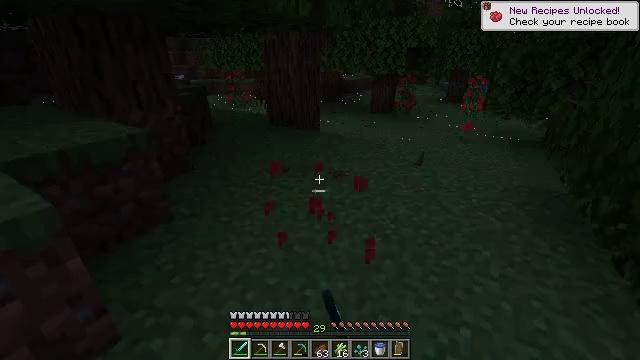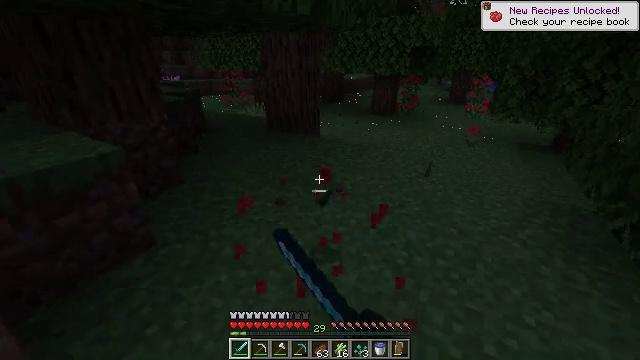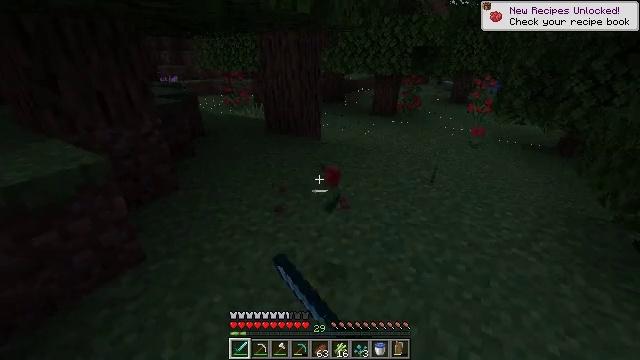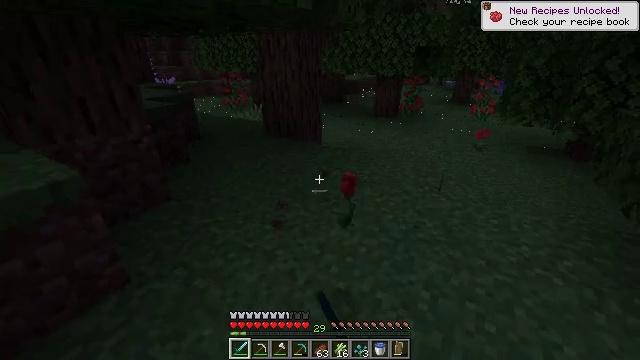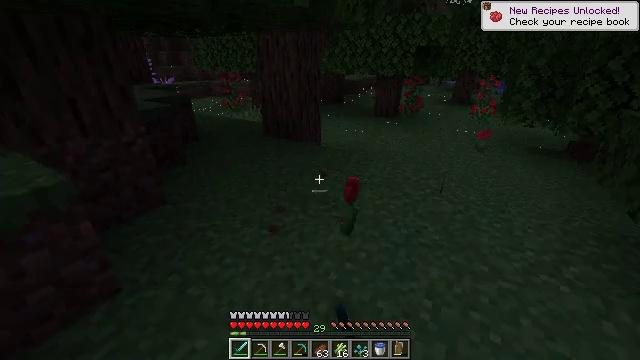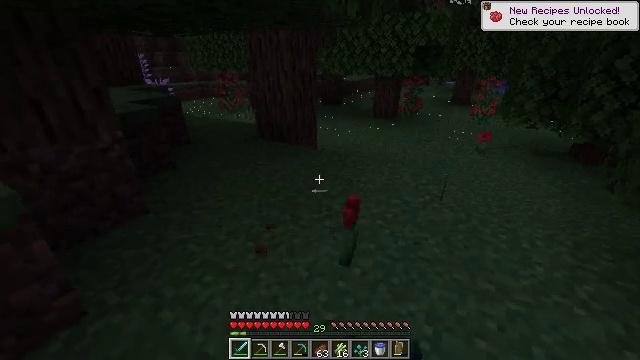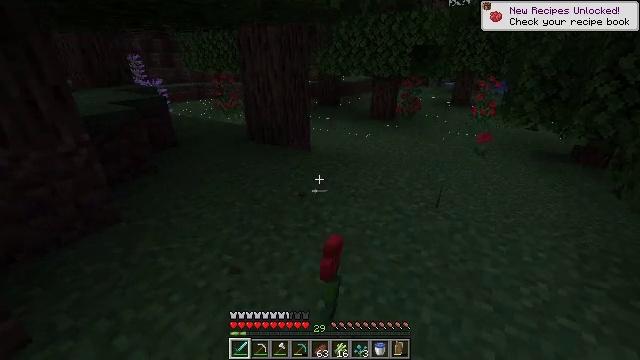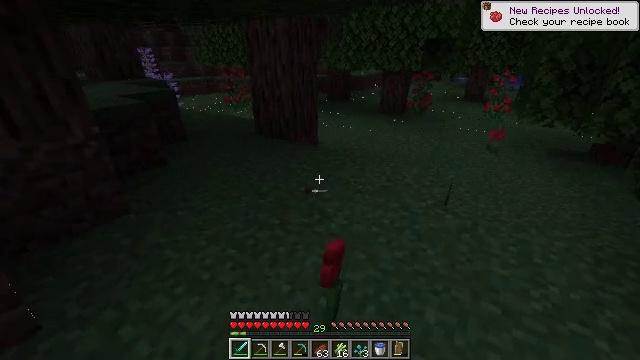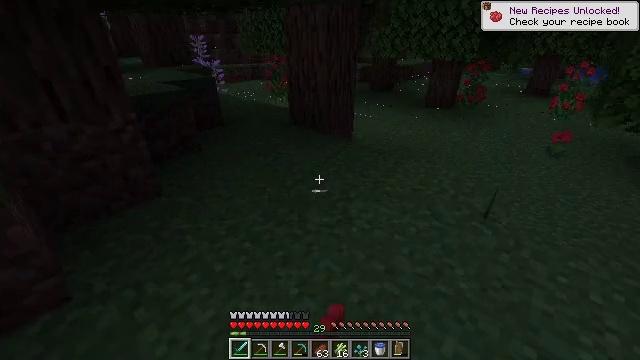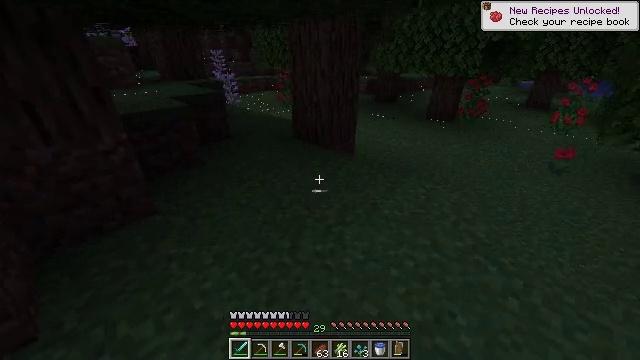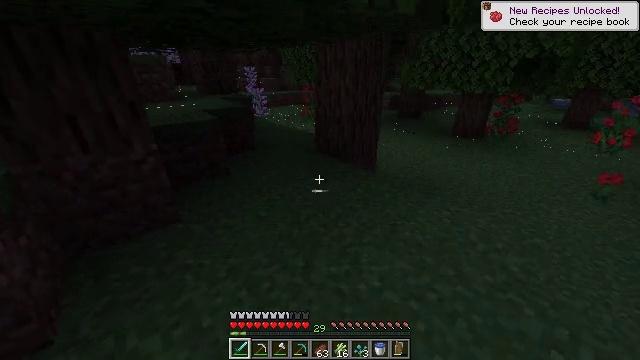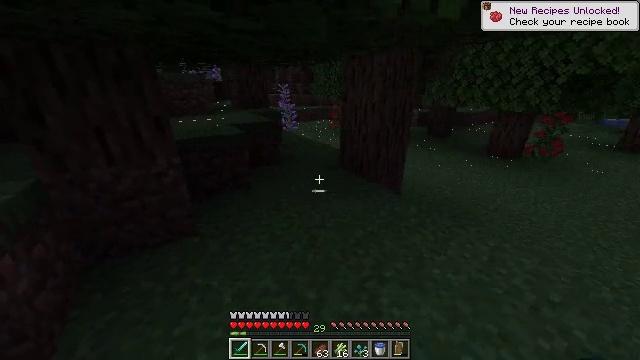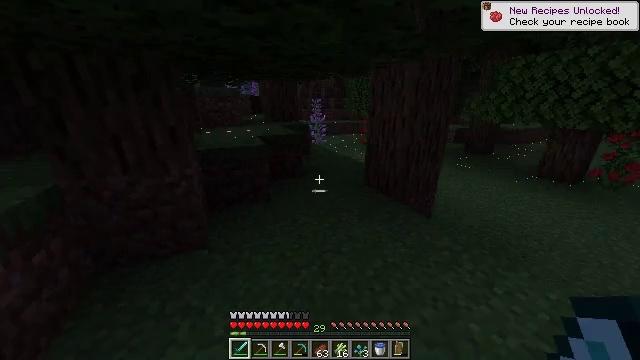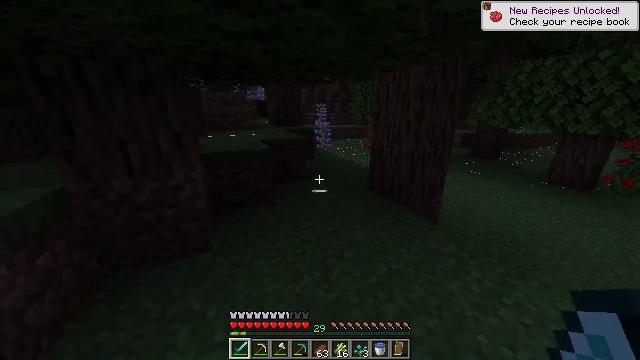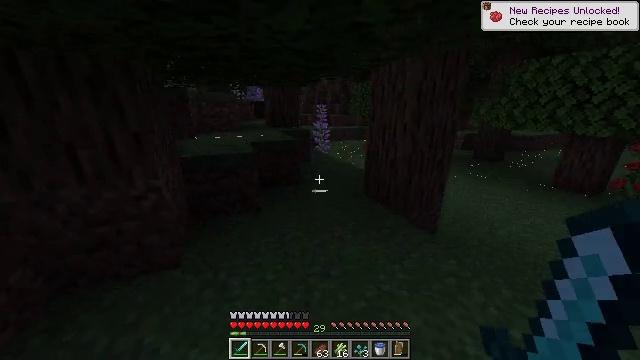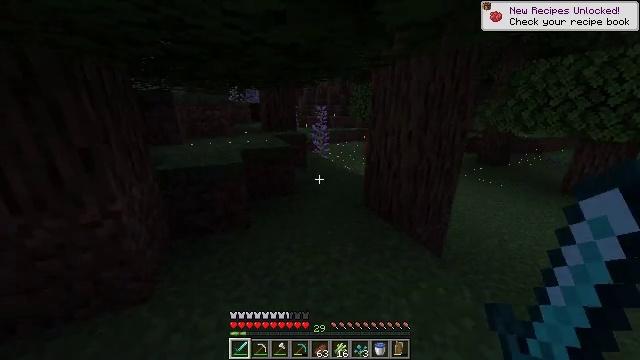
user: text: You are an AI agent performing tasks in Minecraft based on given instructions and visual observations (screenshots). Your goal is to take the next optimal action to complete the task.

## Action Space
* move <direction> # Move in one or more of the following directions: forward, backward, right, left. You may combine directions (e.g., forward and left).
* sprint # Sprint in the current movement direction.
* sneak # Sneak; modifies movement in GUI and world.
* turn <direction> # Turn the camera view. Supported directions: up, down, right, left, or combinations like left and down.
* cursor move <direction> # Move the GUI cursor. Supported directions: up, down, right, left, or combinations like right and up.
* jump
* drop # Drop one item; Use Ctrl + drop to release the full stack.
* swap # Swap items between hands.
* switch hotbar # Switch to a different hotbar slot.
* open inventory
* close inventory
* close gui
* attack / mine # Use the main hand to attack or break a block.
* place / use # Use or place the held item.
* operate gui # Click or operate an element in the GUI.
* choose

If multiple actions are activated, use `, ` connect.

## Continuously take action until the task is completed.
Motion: motion action
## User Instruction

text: Break the lilac plant.
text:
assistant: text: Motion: move forward, attack / mine
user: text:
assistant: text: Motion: move forward, attack / mine
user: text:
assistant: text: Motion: move forward
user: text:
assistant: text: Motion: move forward and move right
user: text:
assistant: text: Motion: move forward and move right
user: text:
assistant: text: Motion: move forward and move right
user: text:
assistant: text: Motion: move forward and move right, turn left and down
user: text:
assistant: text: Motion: move forward, sprint, turn left and down
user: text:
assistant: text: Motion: move forward, sprint, turn left
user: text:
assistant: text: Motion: move forward, sprint, turn left and up
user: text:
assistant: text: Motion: move forward, sprint, turn left and up
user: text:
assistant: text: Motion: move forward and move right, sprint, turn left and up
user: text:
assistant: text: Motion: move forward and move right, sprint, turn left and up
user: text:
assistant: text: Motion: move forward, sprint
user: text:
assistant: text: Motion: move forward, sprint
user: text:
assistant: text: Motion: move forward, sprint
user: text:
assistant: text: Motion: move forward, sprint
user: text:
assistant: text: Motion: move forward, sprint
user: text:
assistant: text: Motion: move forward, sprint
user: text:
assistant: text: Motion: move forward, sprint
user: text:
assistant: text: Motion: move forward, sprint
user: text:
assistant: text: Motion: move forward, sprint
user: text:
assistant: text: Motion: move forward, sprint
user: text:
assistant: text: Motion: move forward, sprint
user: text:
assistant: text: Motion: move forward, sprint
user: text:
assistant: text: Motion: move forward, sprint
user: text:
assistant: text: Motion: move forward, sprint
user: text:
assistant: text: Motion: move forward, sprint
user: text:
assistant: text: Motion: move forward, sprint
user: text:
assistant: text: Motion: move forward, sprint